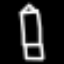
Label: pencil